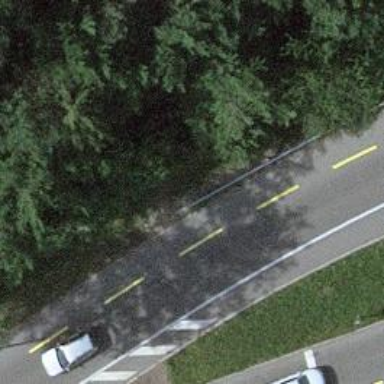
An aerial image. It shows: Asphalt primary highway with advisory cycle lane.